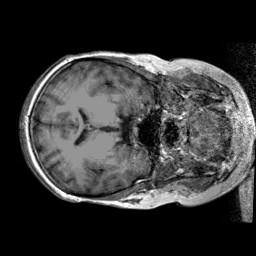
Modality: T1w
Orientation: axial
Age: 10
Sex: male
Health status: ill